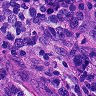
Metastatic tissue present: yes